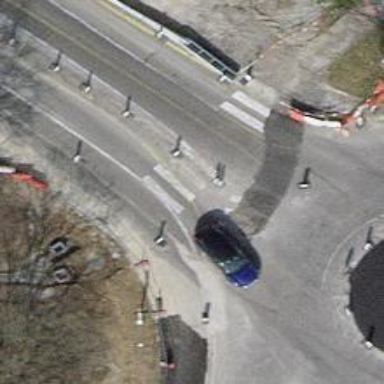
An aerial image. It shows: Uncontrolled zebra crossing on the road.